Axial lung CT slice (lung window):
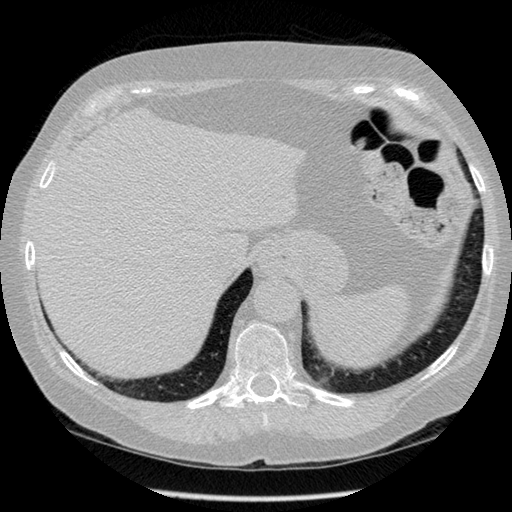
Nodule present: no